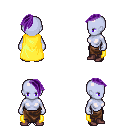
a pixel art fantasy rpg character, female body template, dark elf, purple skin, yellow cape, robe skirt, purple long mohawk hairstyle, maroon shoes, four views (front, back, left, right), 2x2 character sprite sheet, small pixel art, hard edges, no anti-aliasing